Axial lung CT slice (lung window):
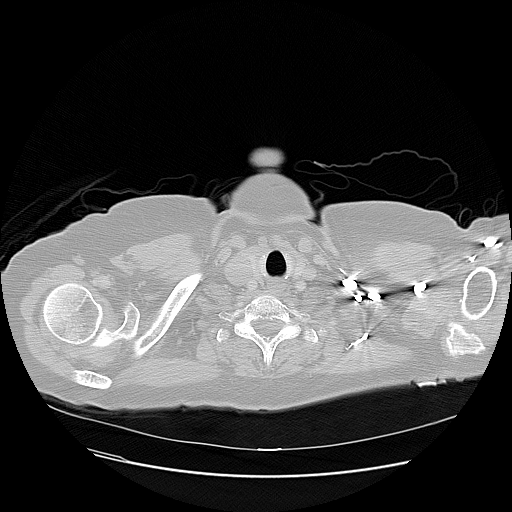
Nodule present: no